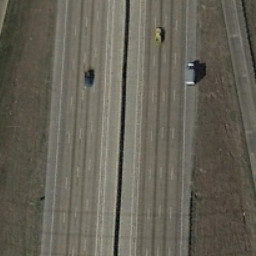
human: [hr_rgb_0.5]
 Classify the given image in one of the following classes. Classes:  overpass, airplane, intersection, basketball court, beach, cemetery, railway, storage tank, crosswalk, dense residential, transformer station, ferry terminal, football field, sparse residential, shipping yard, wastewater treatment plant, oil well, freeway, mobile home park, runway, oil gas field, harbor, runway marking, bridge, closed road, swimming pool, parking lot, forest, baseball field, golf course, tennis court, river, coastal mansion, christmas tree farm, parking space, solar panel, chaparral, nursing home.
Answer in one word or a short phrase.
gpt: freeway